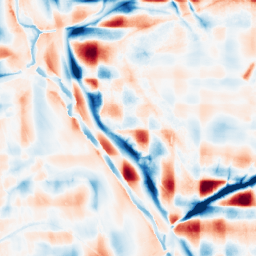
Category: wavelet
Decomposition family: wavelet_reverse_biorthogonal
Decomposition parameters: wavelet: rbio1.3
level: 5
Upsampling method: bspline
Upsampling parameters: scale: 4
Upsampling scale: 4